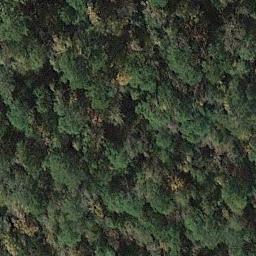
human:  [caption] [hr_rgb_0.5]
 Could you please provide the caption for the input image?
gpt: The forest is consist of yellow and green trees .

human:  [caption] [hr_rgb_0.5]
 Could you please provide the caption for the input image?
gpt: Many trees with yellow and green leaves are in a forest .

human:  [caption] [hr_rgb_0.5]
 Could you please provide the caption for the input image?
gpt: The forest has a lot of dense dark green trees and some yellow trees mixed with green trees .

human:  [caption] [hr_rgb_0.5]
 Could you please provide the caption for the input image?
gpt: This is a dense forest .

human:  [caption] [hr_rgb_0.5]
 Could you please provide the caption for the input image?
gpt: A dense forest with many green trees and some brown trees .